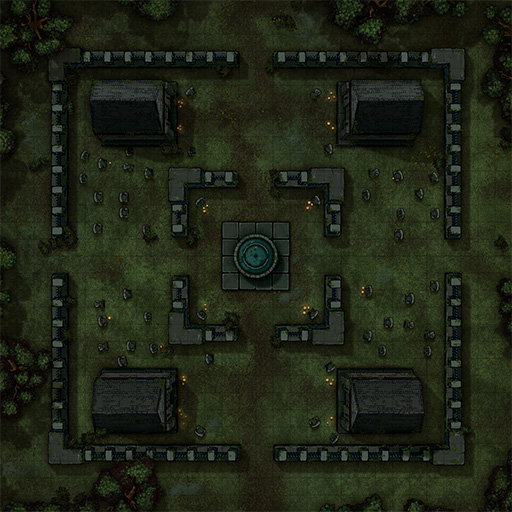
A D&D Grid Map fort houses graveyard center altar (Old Graveyard Map)